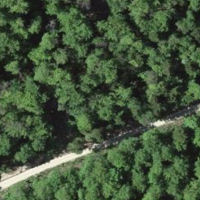
EUNIS habitat code: 41
Species observed at this site:
Lathyrus vernus